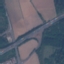
Land use / land cover class: Highway